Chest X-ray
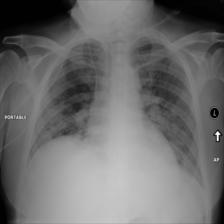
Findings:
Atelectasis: positive
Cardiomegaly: negative
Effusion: negative
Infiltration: positive
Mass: negative
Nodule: negative
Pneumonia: negative
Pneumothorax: negative
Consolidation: negative
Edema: negative
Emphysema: negative
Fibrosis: negative
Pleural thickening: negative
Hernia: negative